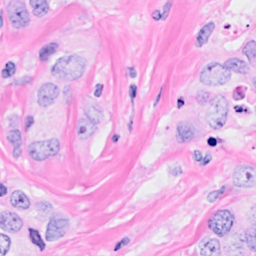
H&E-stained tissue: Breast